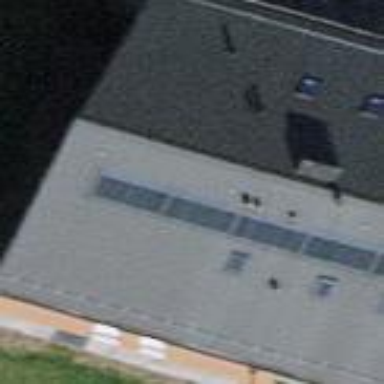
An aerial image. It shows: Building with tile roof.